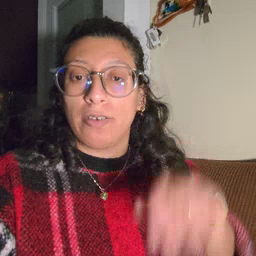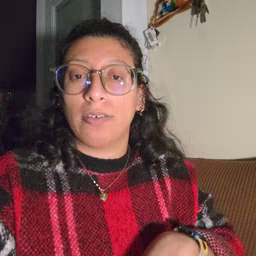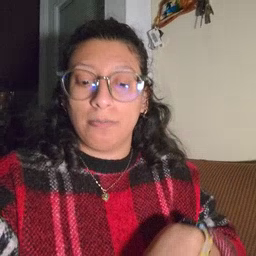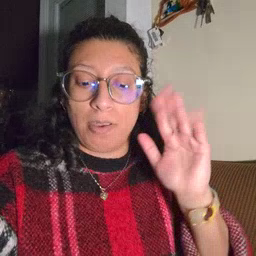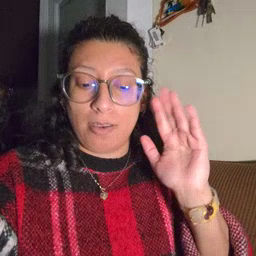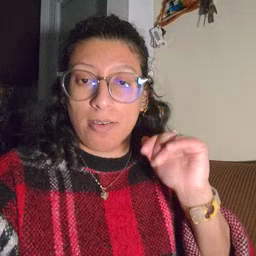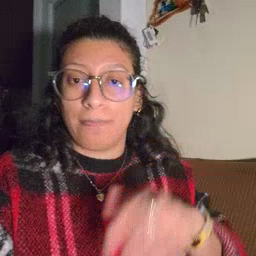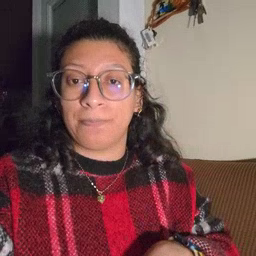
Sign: bye